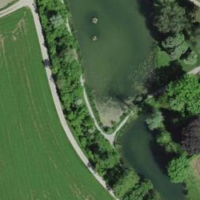
EUNIS habitat code: 53
Species observed at this site:
Gallinula chloropus
Fulica atra
Corylus avellana
Anas platyrhynchos
Parus major
Veronica persica
Milvus milvus
Corvus frugilegus
Arum maculatum
Primula veris
Lamium purpureum
Sylvia atricapilla
Carduelis carduelis
Passer montanus